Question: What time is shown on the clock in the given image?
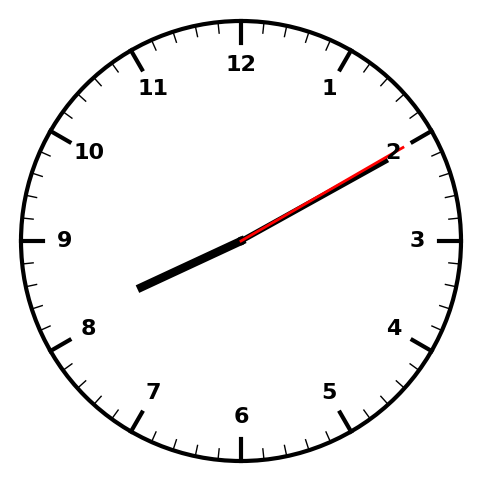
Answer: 08:10:10